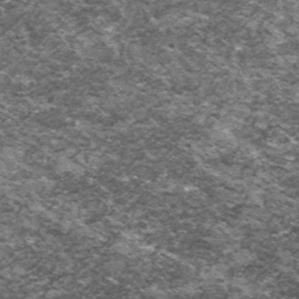
Label: frost